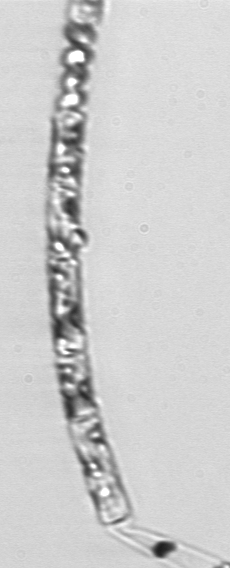
Label: Guinardia_delicatula_TAG_internal_parasite